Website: apple
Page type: address-validator
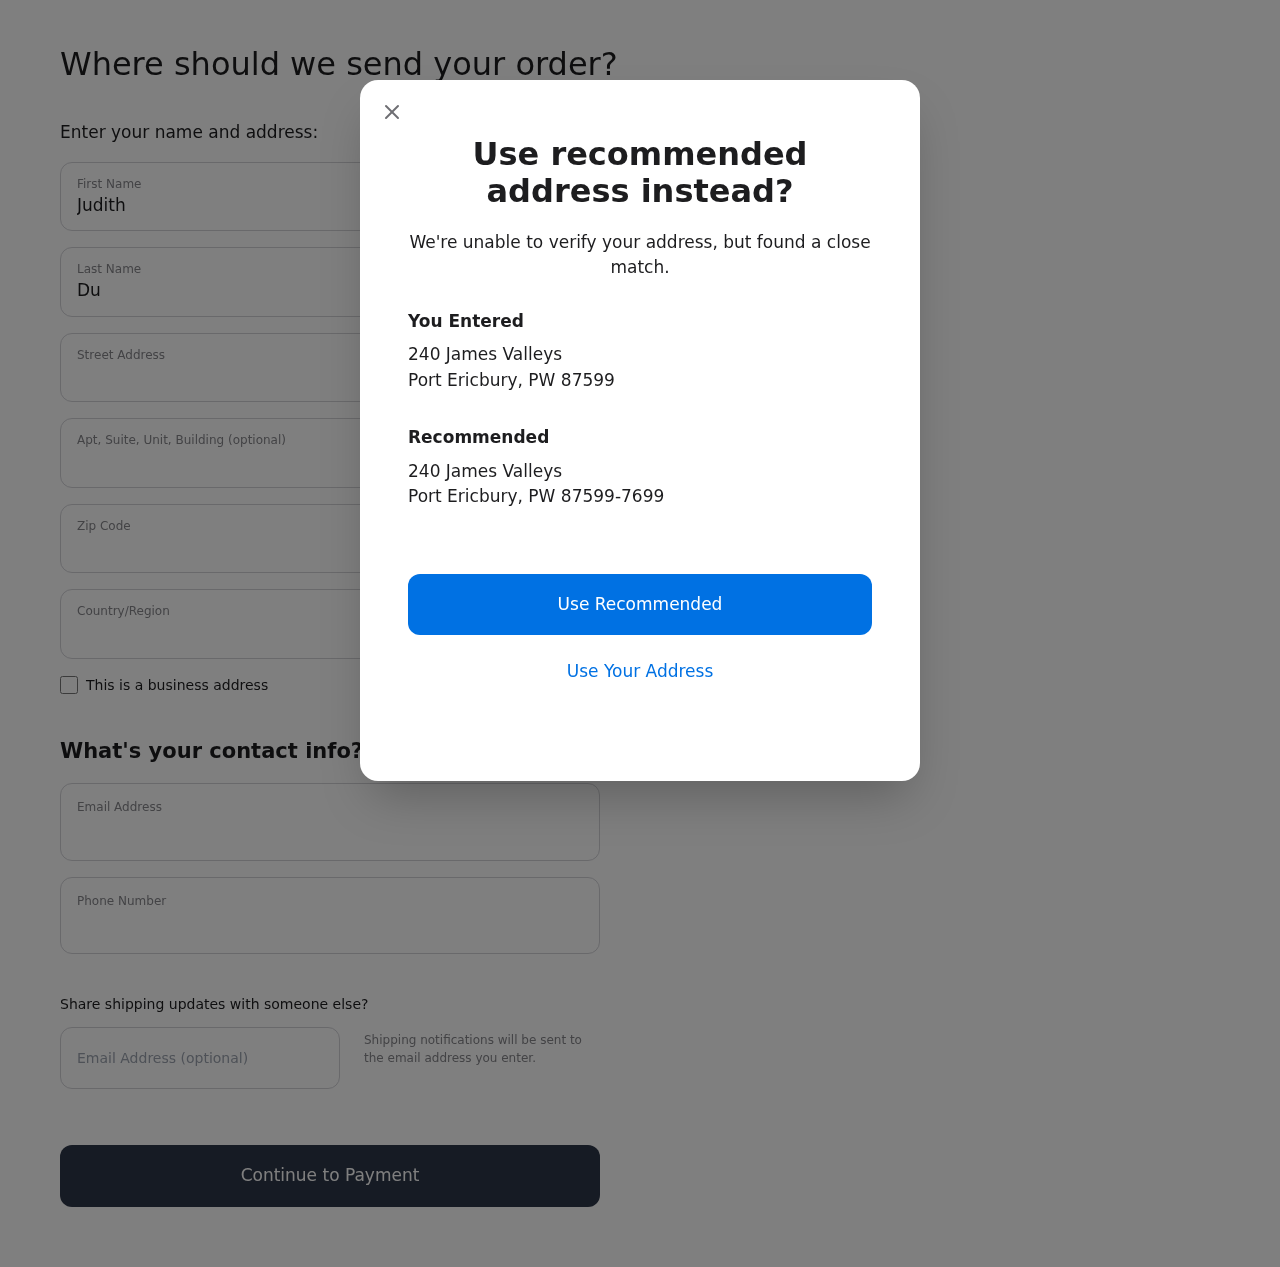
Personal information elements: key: PII_CITY
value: Port Ericbury
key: PII_COUNTRY
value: United States
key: PII_EMAIL
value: judith.dunn@yahoo.com
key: PII_FIRSTNAME
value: Judith
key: PII_GIFT_EMAIL
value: edavis@gmail.com
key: PII_LASTNAME
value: Dunn
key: PII_PHONE
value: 7622387887
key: PII_POSTCODE
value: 87599
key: PII_POSTCODE_FULL
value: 87599-7699
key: PII_STATE_ABBR
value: PW
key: PII_STREET
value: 240 James Valleys
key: PII_STREET2
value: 240 James Valleys
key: PII_STREET2
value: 021 Lowe Creek Suite 803
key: PII_CITY2
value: Port Ericbury
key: PII_STATE_ABBR2
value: PW